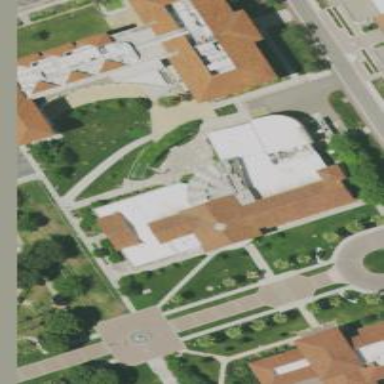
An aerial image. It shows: University building.